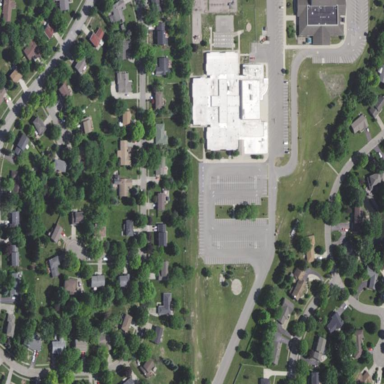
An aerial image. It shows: School.